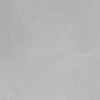
Atmospheric dust classification: dusty